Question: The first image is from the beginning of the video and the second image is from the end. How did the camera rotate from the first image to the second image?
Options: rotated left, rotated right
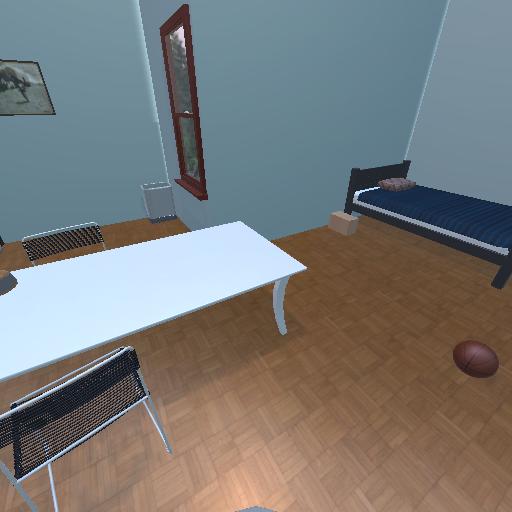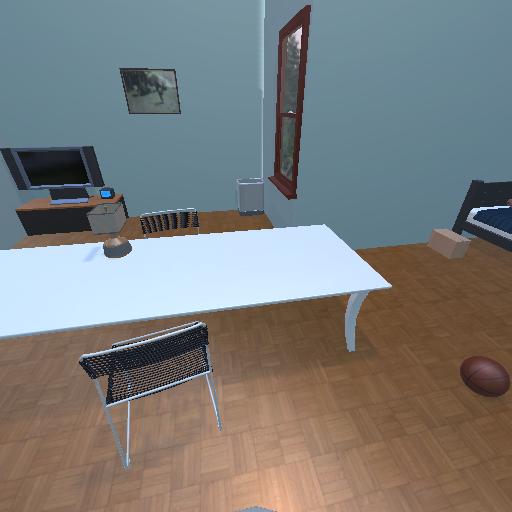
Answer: rotated left